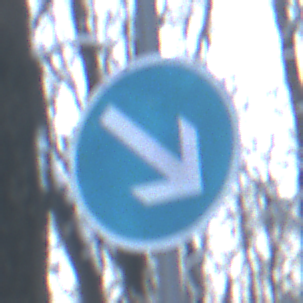
Verkehrszeichen: VorgeschriebeneVorbeifahrtRechts
Umgebung: Outdoor, Nature
Tageszeit: MorningAfternoon
Wetter: Clear
Licht: Natural
Jahreszeit: Winter
Kontrast: LowContrast